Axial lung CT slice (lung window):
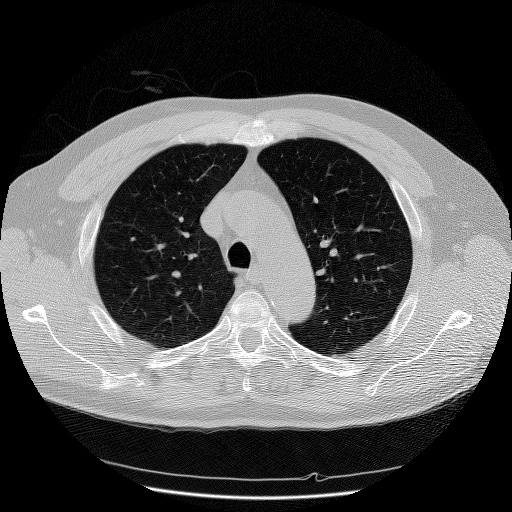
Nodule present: no